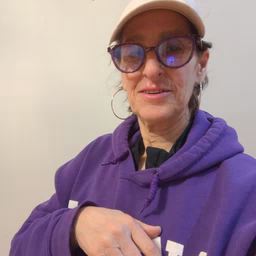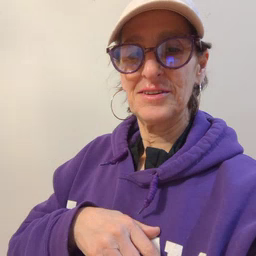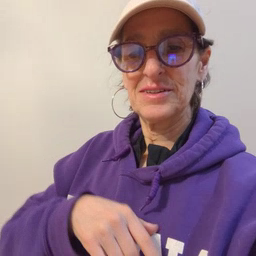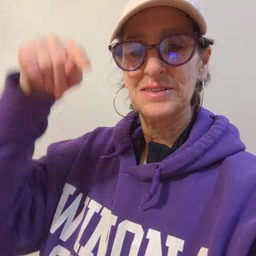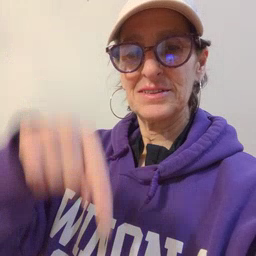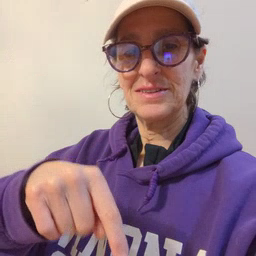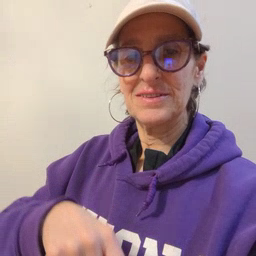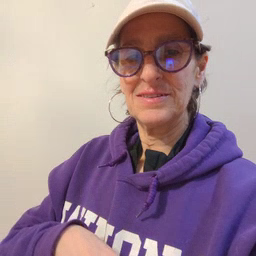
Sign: down